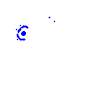
Particle: pion